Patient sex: M
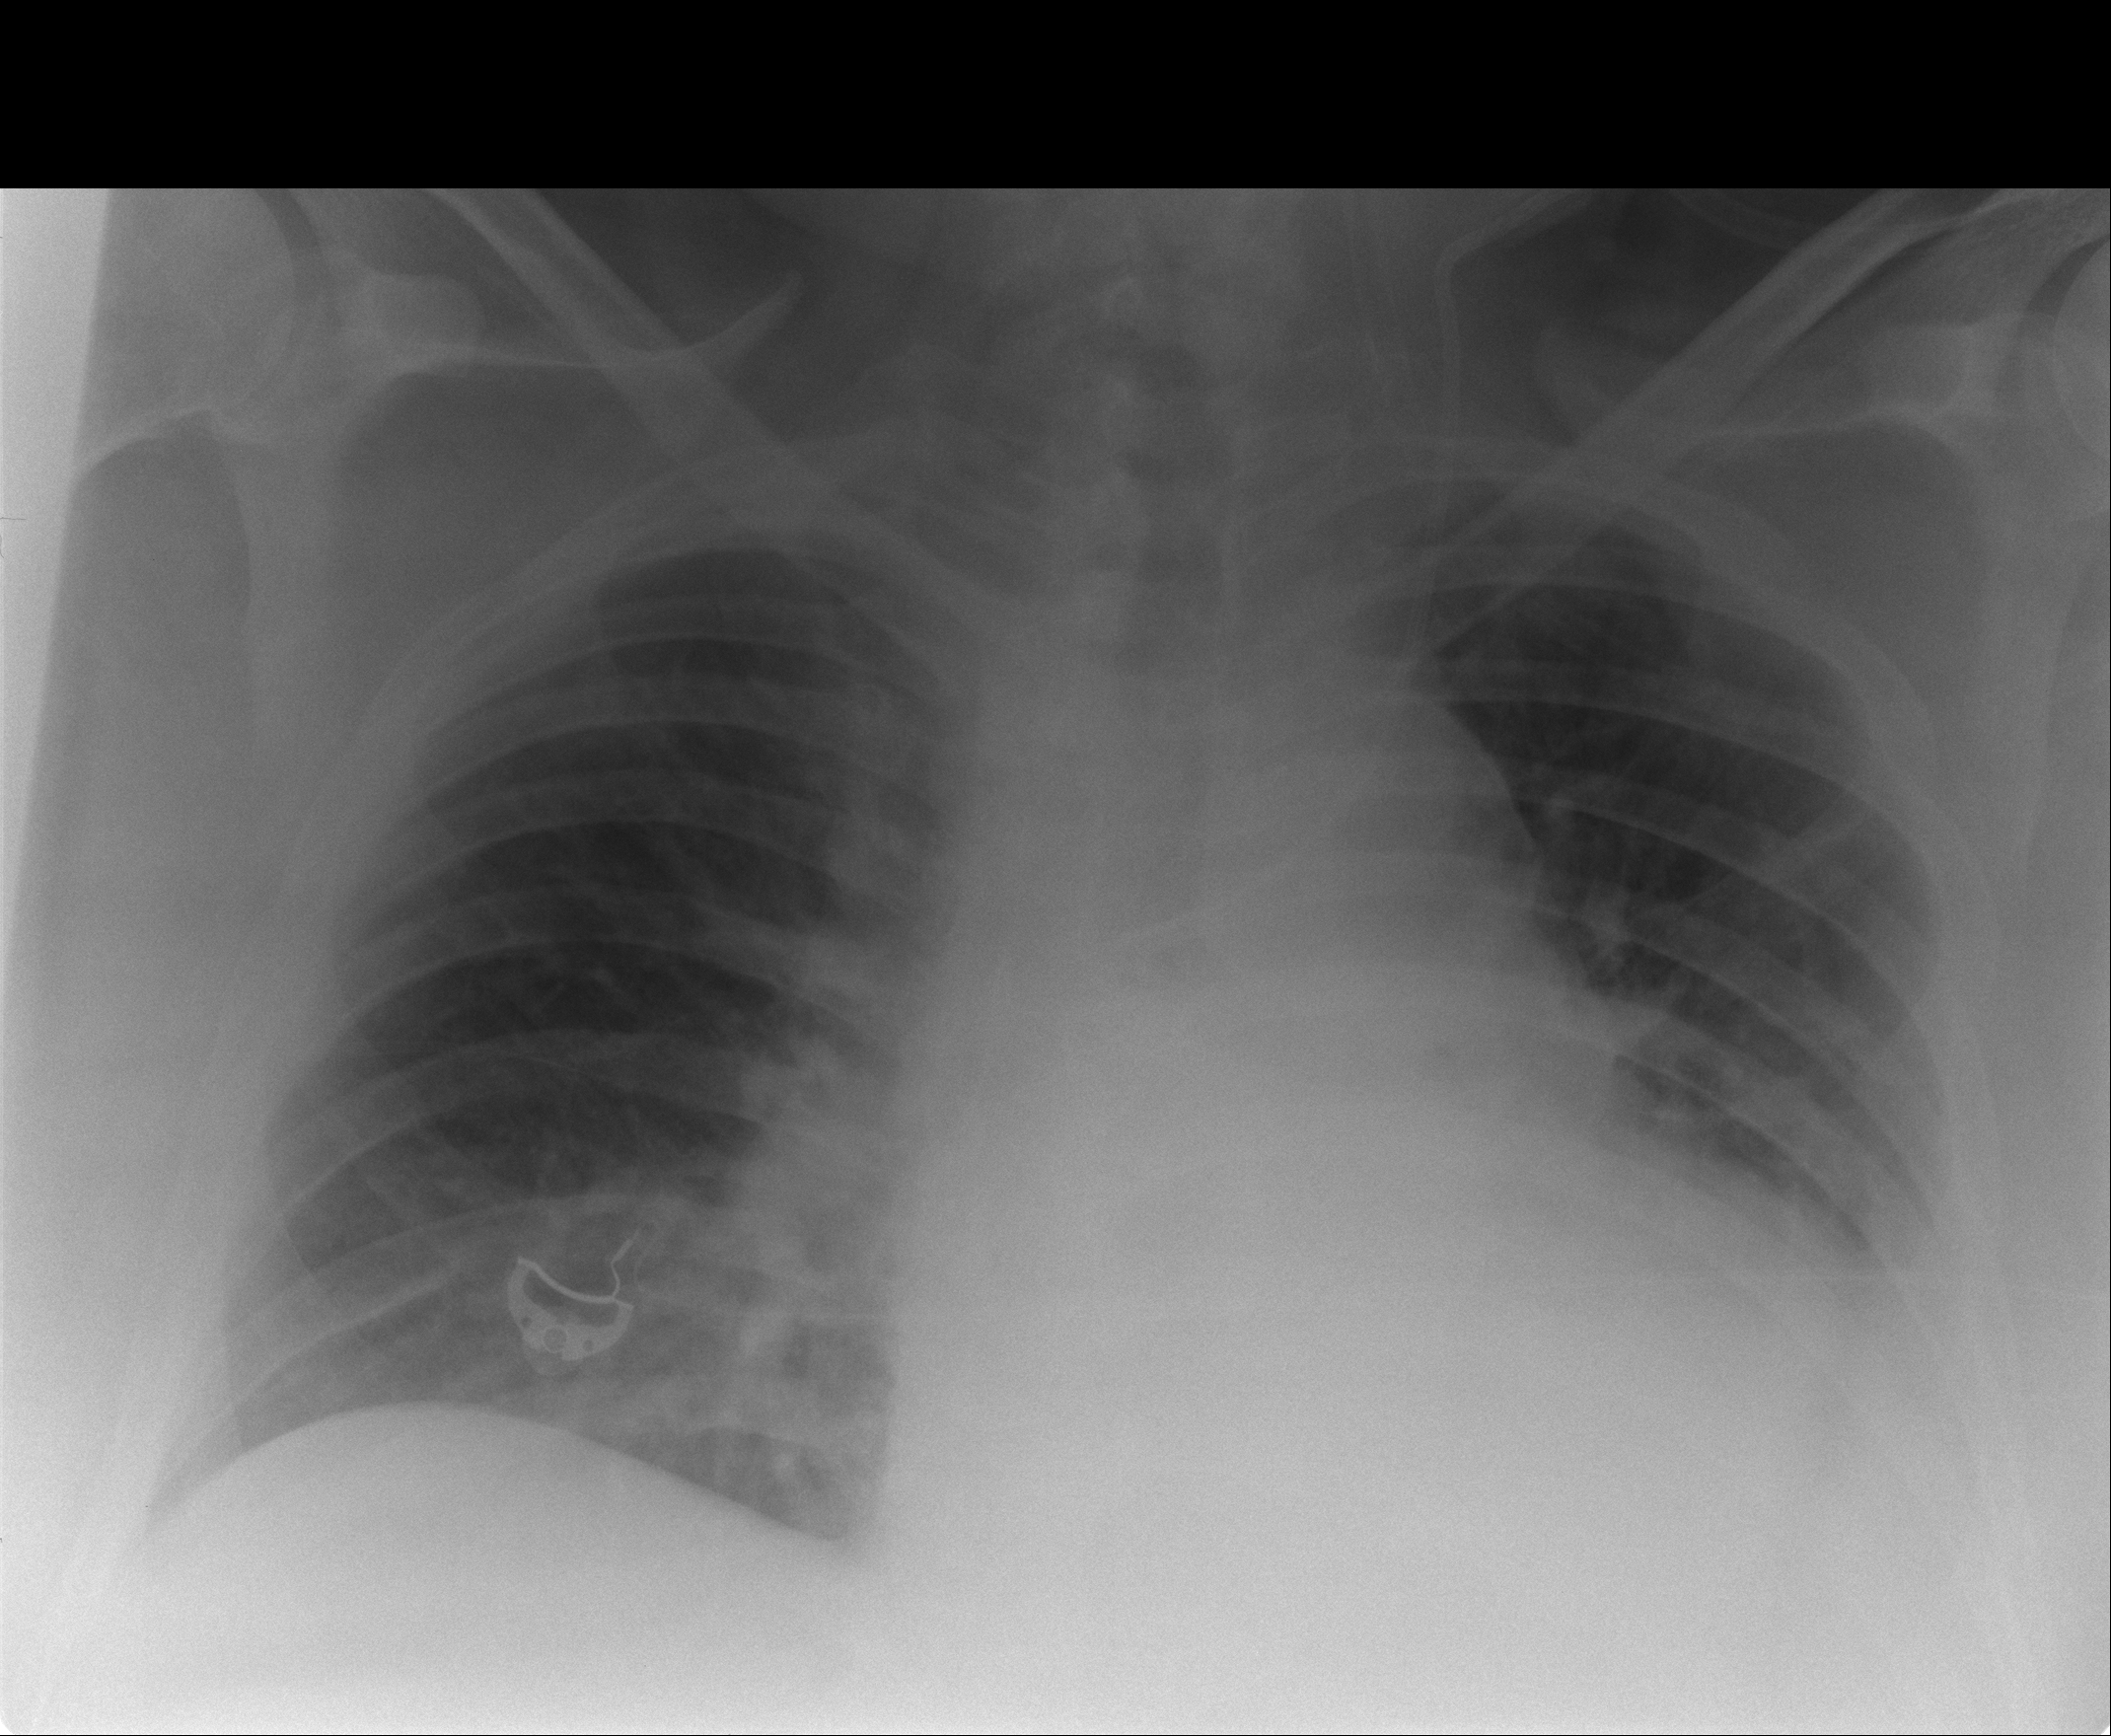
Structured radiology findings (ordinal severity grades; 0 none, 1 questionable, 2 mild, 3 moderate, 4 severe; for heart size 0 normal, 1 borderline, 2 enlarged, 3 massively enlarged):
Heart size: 2
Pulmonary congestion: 1
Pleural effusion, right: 0
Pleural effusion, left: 2
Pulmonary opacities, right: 0
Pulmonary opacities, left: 0
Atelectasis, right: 0
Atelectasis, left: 2